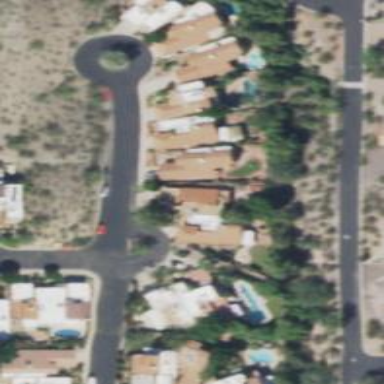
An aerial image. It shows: Asphalt road in residential area.